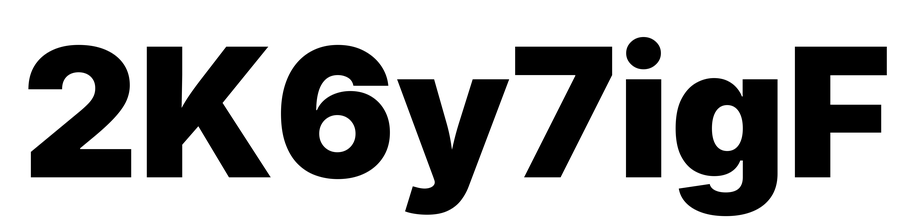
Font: Inter_Black